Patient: sex M, age 69
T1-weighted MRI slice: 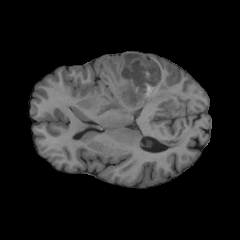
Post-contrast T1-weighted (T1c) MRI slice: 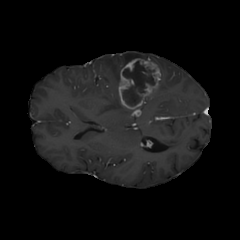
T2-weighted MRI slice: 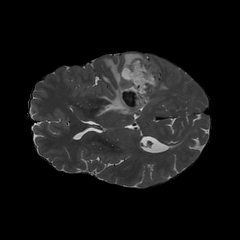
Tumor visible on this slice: yes
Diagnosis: Glioblastoma, IDH-wildtype
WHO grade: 4